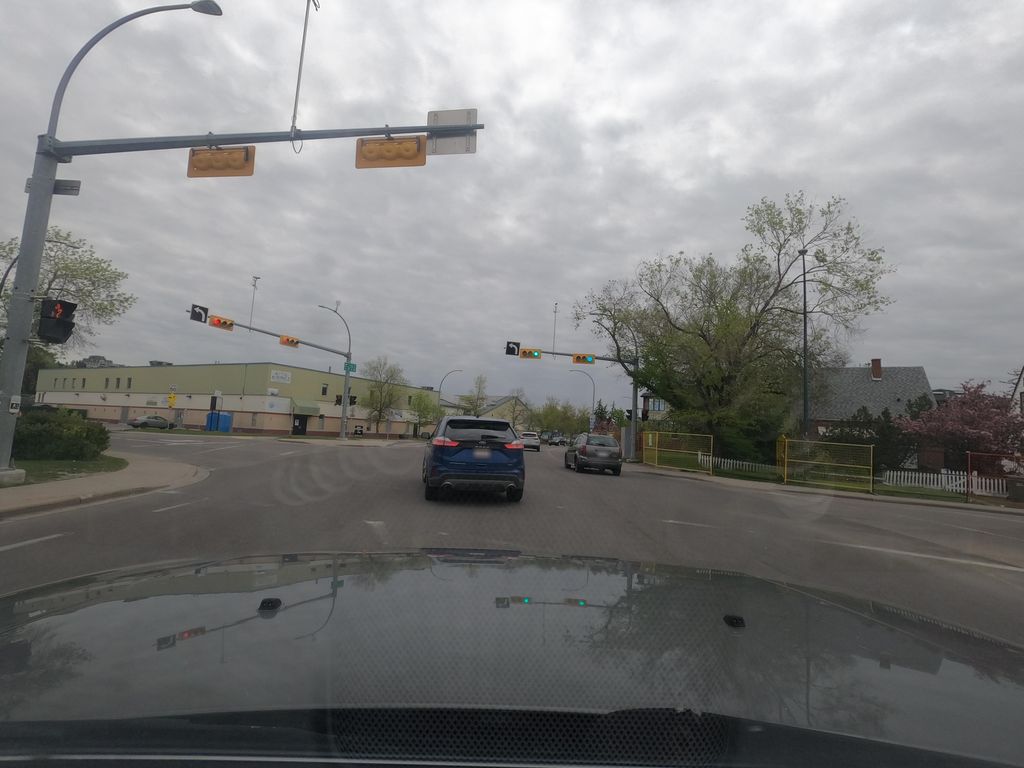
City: calgary